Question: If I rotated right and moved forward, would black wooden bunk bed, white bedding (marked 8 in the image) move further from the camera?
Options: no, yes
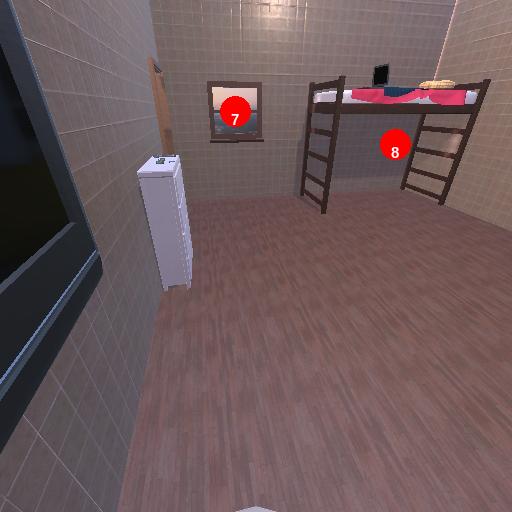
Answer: no